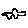
Label: car